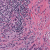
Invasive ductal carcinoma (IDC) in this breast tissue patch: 1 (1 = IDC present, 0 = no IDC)